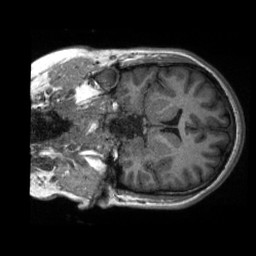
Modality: T1w
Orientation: coronal
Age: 25
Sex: female
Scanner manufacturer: siemens
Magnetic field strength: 3 T
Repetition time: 2.3 s
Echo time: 0.00288 s